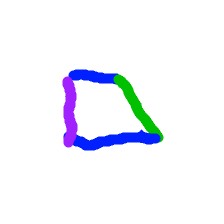
Shape: trapezoid